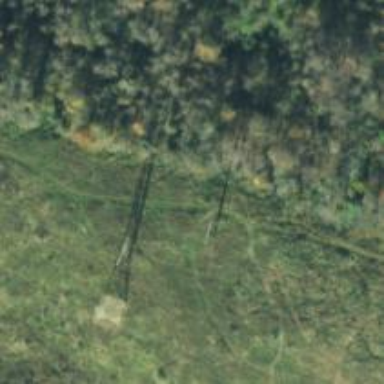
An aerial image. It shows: H-frame power tower with distinctive design.